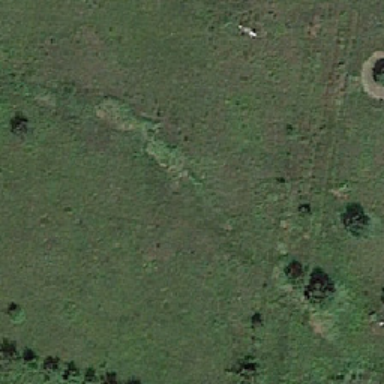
There are one or two sheep on the vast prairie .